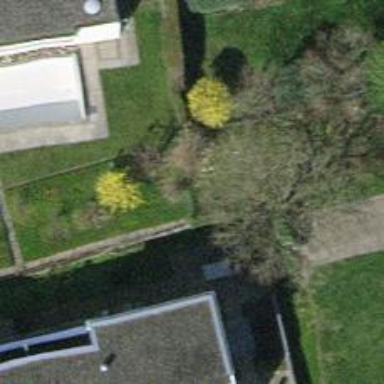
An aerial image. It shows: Hedge acting as barrier.